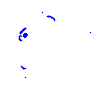
Particle: pion